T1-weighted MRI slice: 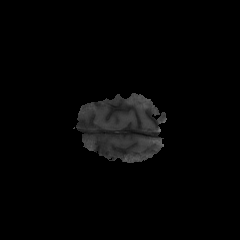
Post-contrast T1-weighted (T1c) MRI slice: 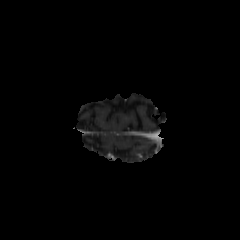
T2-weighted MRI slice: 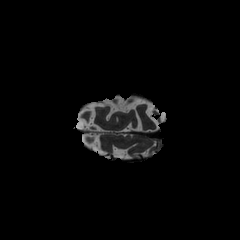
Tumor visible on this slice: no